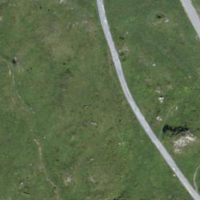
EUNIS habitat code: 24
Species observed at this site:
Ononis spinosa